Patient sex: M
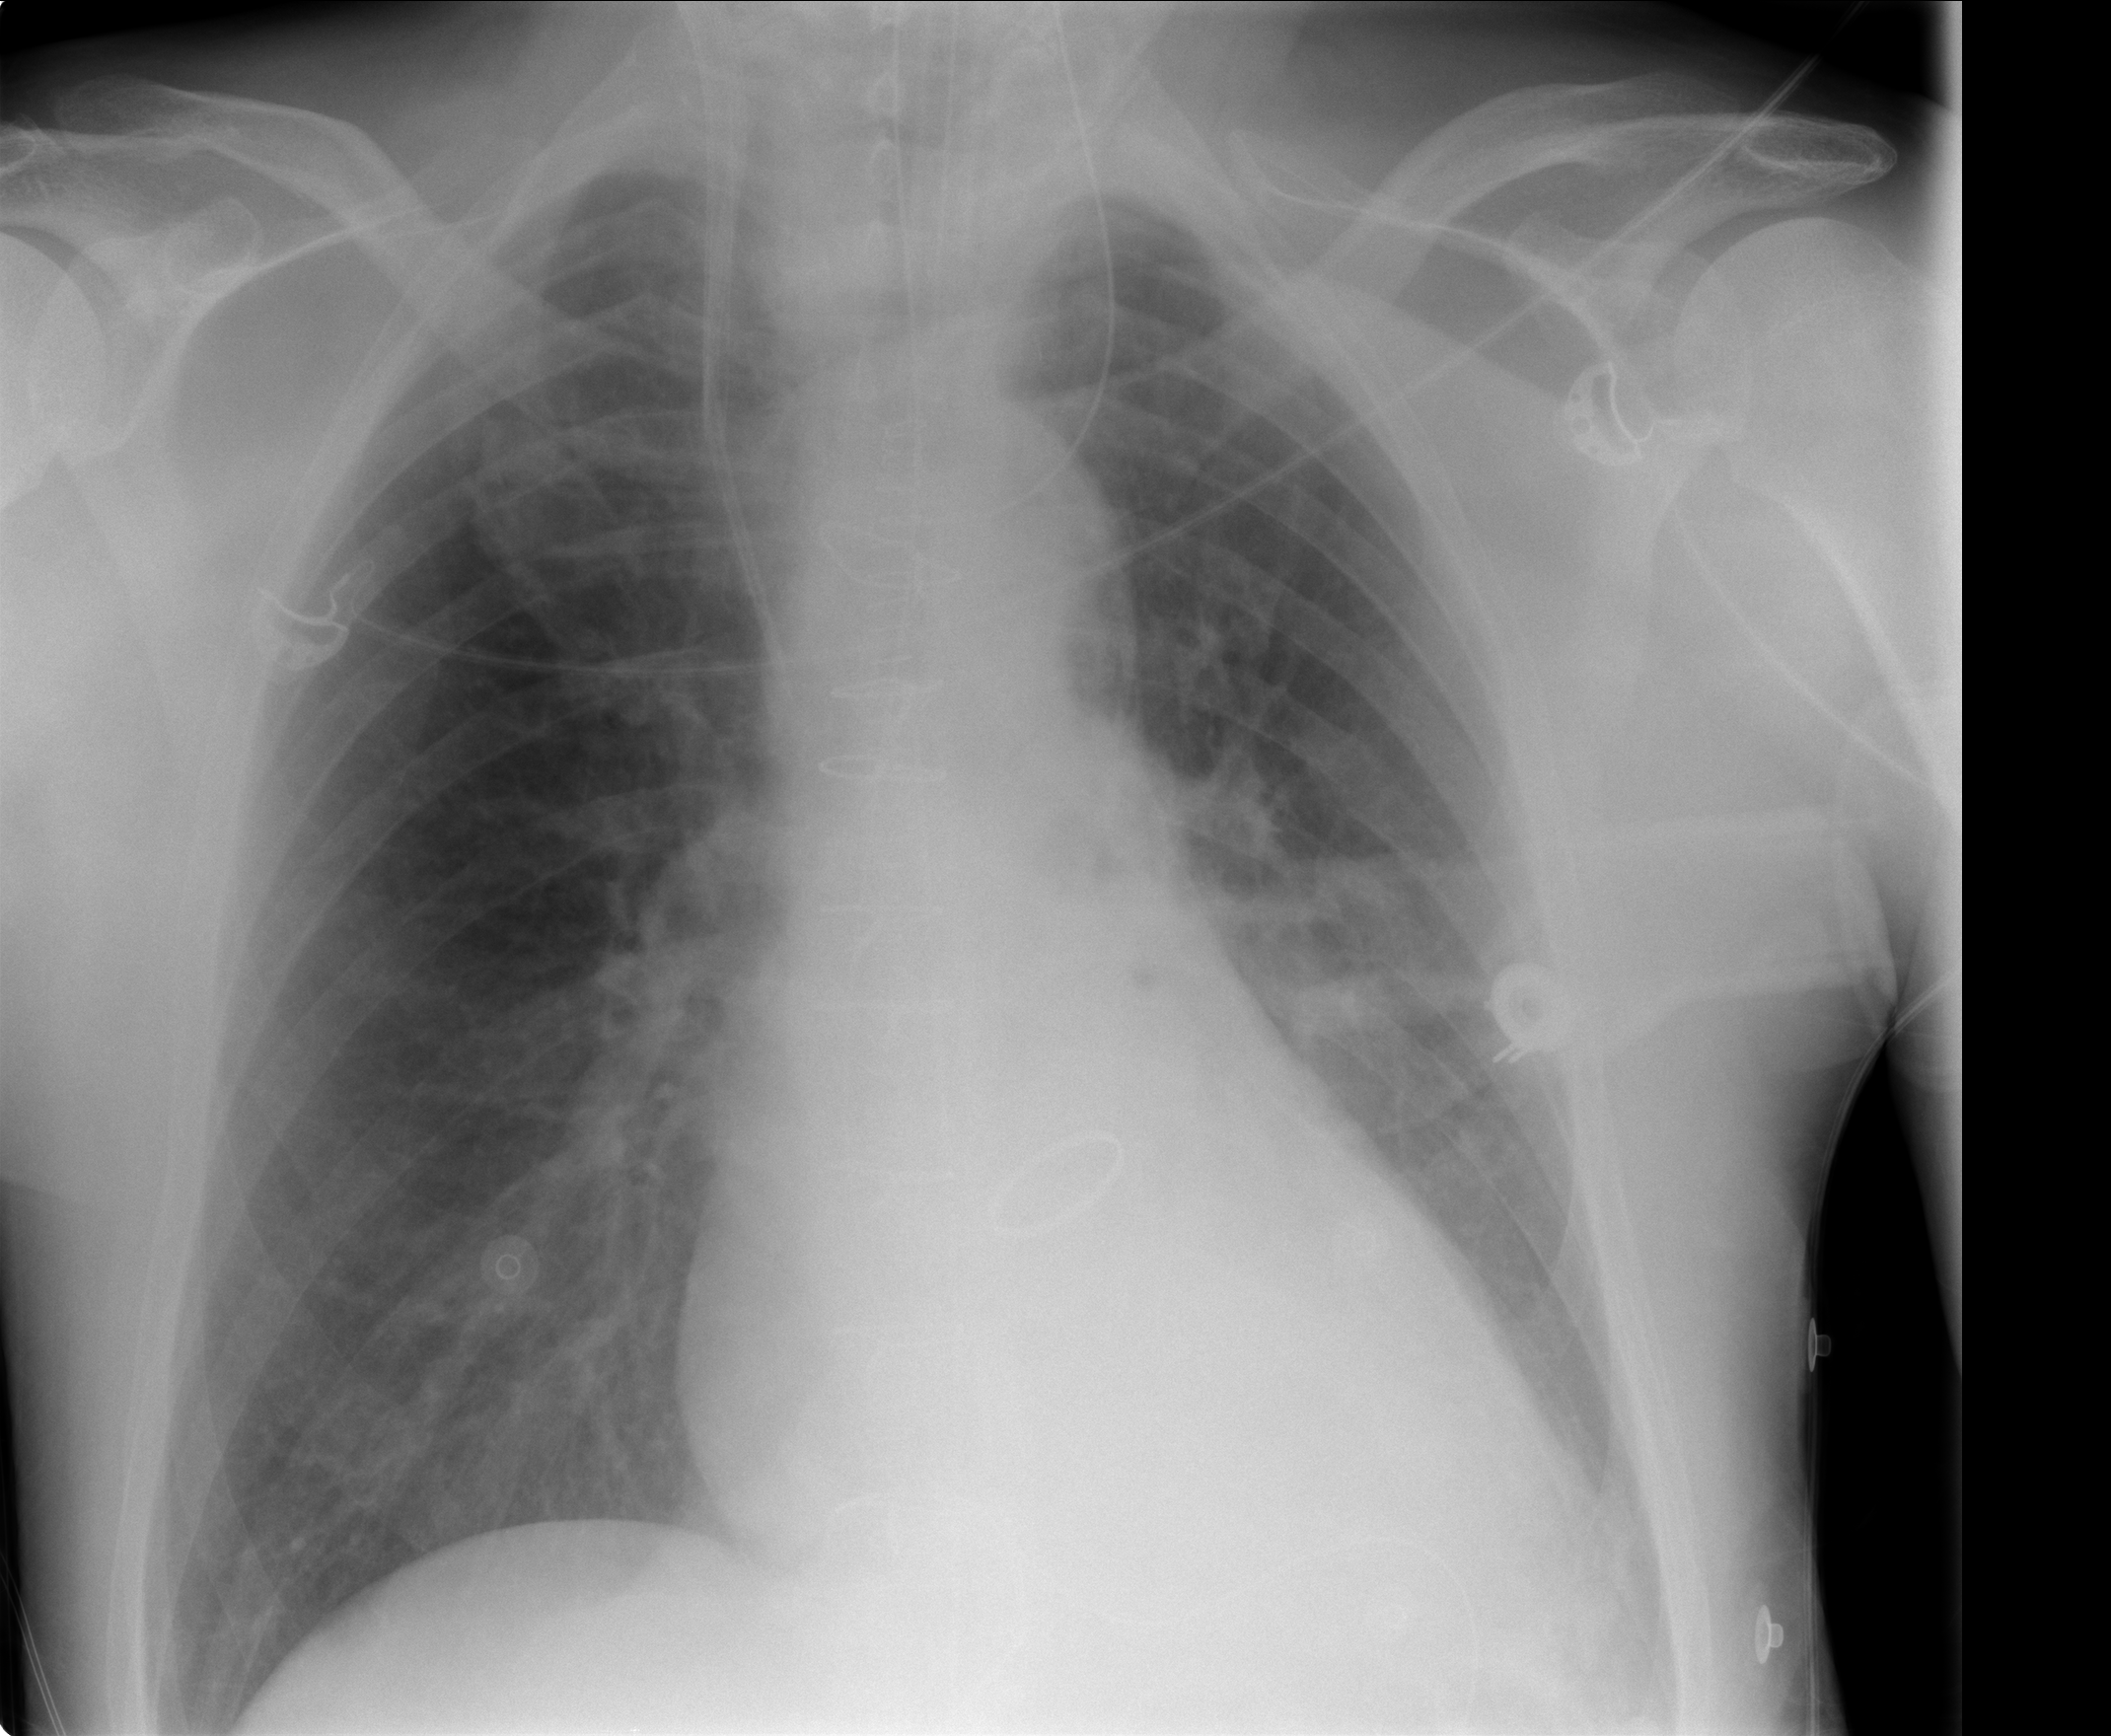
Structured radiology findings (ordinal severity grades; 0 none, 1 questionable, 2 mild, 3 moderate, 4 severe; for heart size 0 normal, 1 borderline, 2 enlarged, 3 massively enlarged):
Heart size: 1
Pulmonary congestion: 1
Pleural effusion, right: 0
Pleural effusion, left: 2
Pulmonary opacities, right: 0
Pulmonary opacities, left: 0
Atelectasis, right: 0
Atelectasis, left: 2